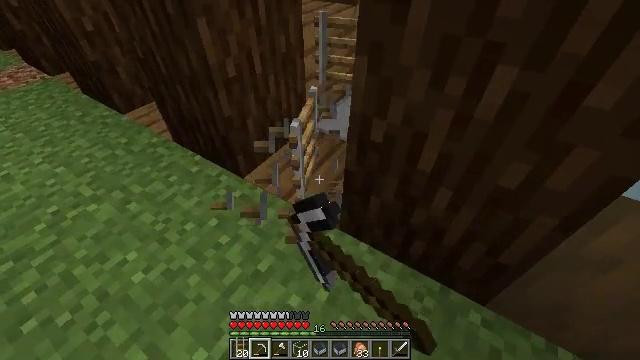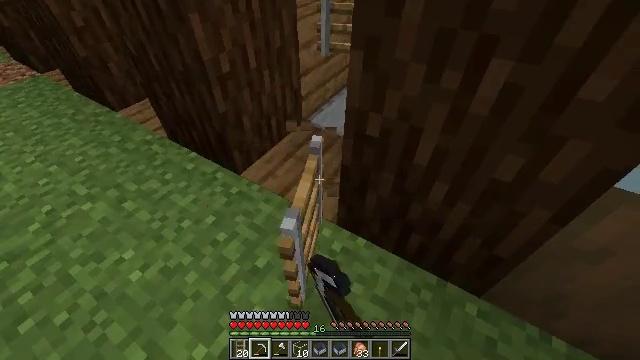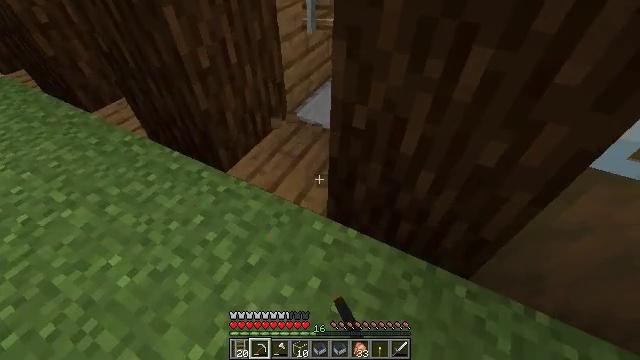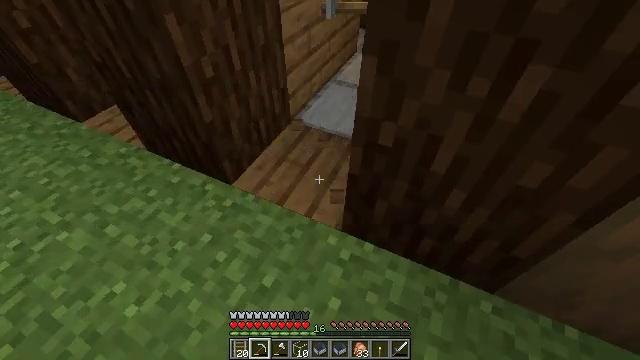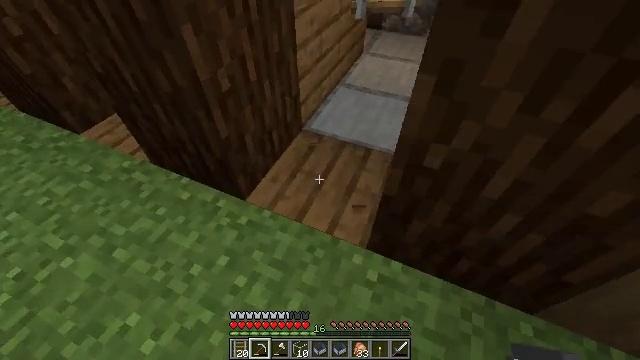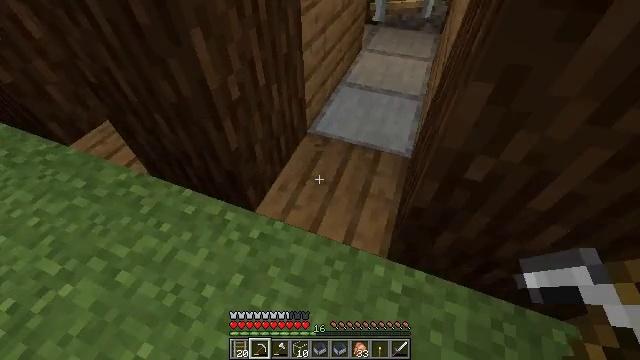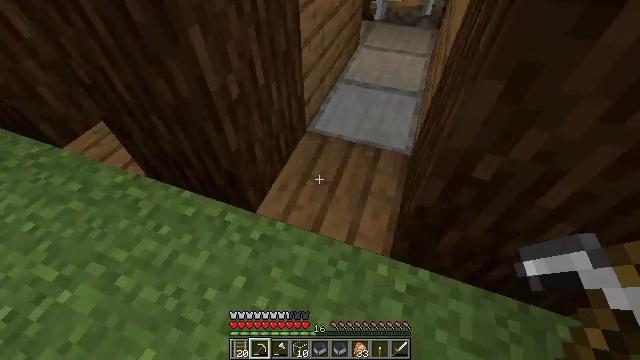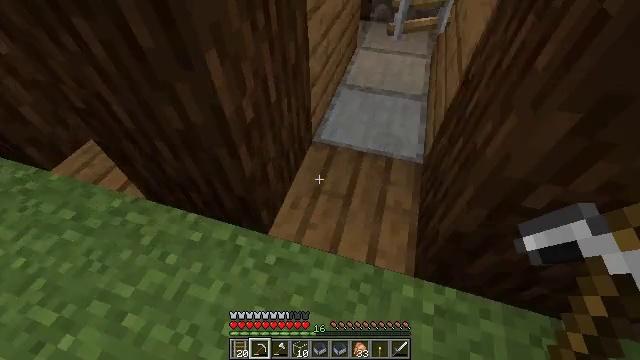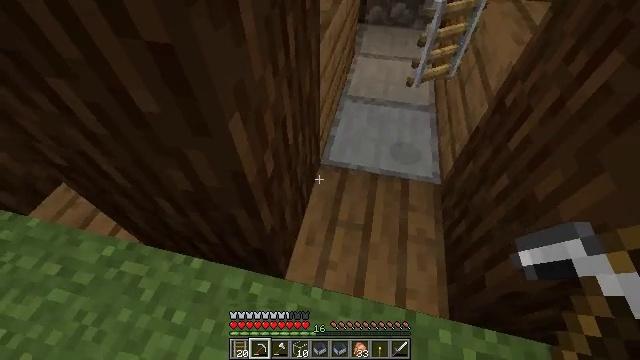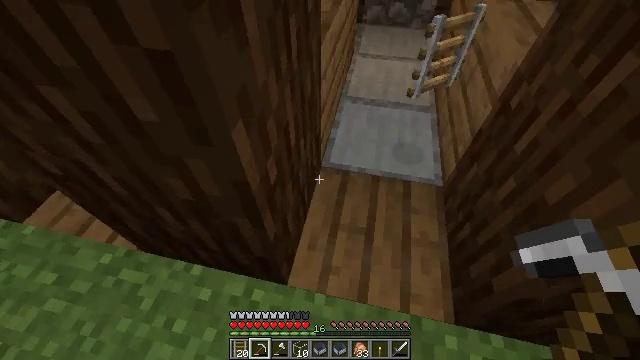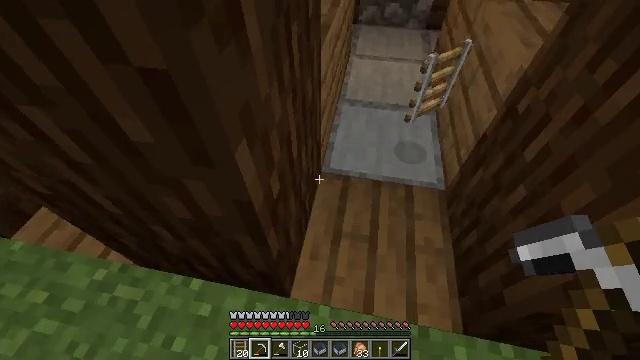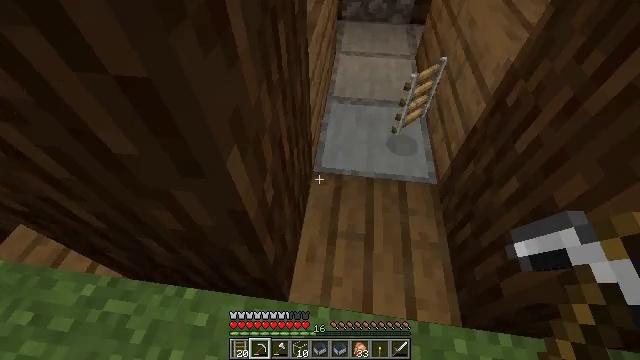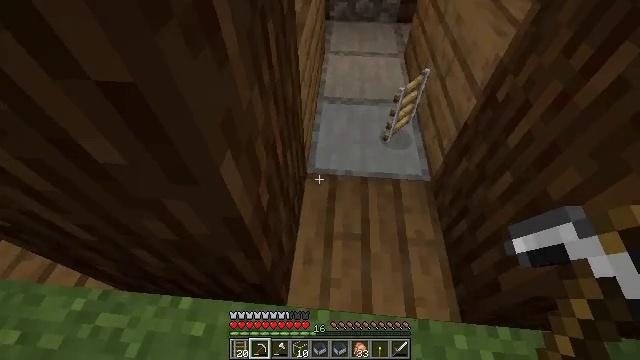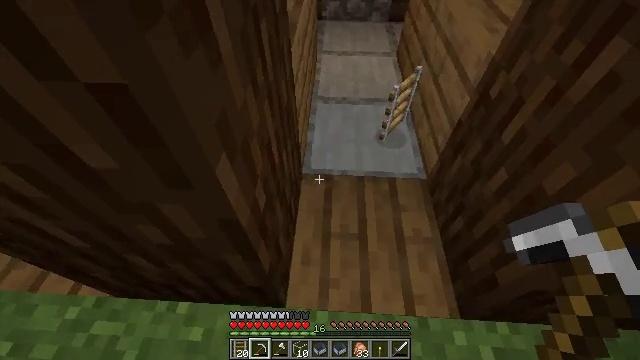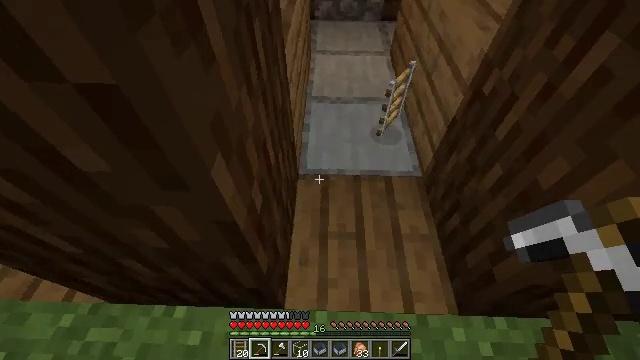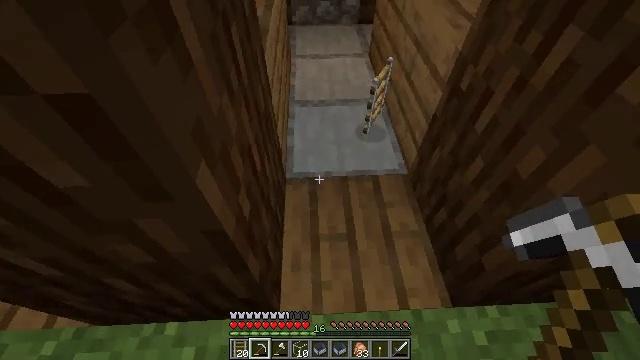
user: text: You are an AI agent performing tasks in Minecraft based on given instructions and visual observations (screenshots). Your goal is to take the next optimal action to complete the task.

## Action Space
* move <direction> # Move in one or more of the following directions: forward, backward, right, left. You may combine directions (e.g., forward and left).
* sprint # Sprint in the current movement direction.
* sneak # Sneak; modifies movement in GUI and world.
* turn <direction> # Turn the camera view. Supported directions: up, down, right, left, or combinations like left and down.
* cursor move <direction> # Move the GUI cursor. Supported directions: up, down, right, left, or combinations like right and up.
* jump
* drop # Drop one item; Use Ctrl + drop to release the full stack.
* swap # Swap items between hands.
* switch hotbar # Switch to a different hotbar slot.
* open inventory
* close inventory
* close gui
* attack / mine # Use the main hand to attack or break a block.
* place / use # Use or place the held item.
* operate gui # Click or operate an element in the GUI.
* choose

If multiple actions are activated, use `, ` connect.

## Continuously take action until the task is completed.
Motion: motion action
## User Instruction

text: Collect stripped spruce log as resource.
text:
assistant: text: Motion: turn right
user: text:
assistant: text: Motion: move forward and move left, turn right and down
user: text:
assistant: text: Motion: move forward and move left, turn right and down
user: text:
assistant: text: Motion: move forward and move left, turn right
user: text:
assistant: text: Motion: move forward and move left, turn right and down
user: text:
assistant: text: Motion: move forward and move left, turn right
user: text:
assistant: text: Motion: move forward and move left, turn right
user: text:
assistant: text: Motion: move forward, turn right
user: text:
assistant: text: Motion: no_op
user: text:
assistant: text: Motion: turn right
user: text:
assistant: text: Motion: turn right
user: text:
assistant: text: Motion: turn right
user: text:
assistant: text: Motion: turn right
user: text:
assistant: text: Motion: turn right
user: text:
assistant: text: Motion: turn right
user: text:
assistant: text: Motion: turn right and up
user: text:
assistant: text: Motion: turn right
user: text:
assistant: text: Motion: turn right and up
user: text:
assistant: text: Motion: move right, turn right and up
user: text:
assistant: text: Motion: move right
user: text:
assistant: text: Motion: move forward and move right
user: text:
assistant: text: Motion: move forward
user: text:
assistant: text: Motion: move forward, turn left
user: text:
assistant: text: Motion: move forward, turn left
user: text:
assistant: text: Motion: move forward
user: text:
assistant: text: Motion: move forward
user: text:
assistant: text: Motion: move forward
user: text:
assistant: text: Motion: move forward
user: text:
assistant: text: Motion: no_op
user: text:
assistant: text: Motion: no_op